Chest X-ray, PA view. Patient: 67 years old, sex M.
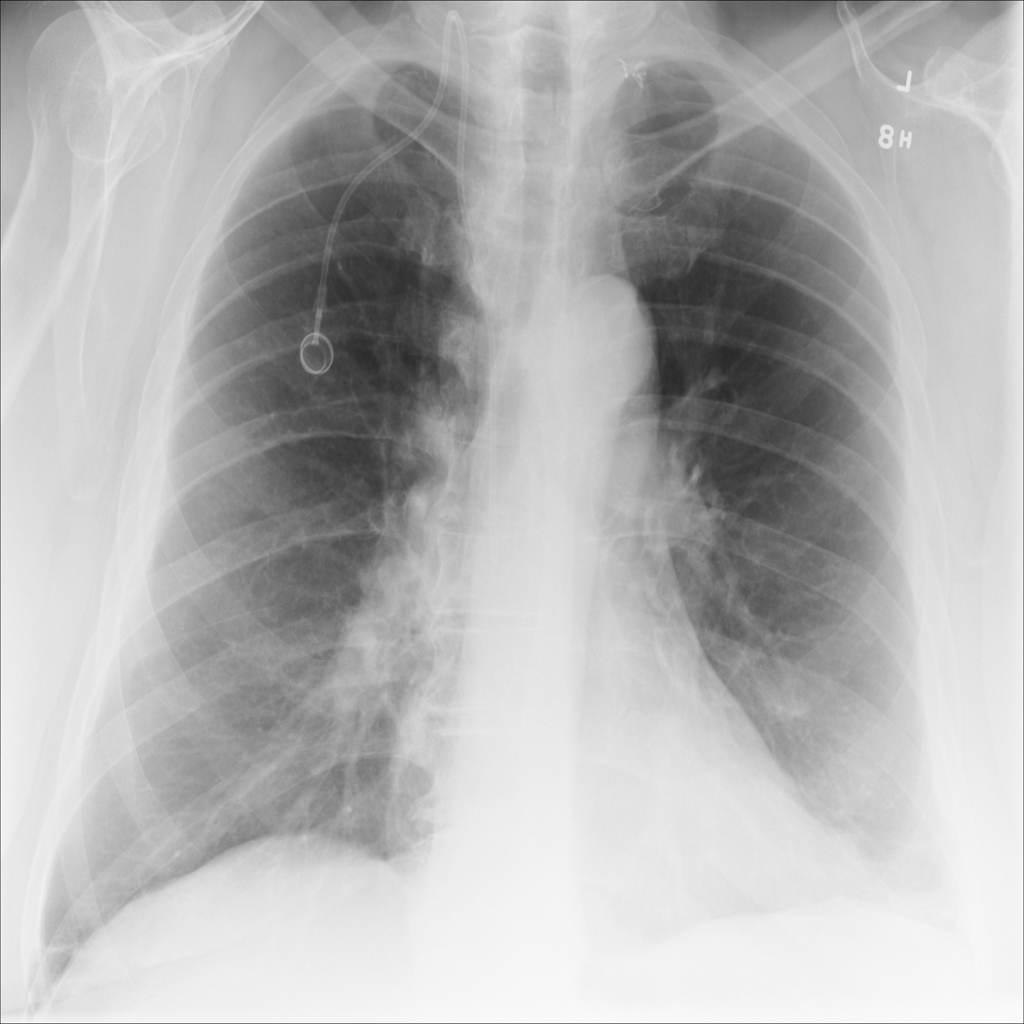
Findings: Atelectasis